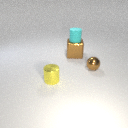
large brown metal cube behind small yellow metal cylinder